Current action and preconditions to check: path_clear

Your task: For each precondition in the list above, predict whether it will hold at this action.

Consider the current scene as observed from the mobile robot's camera, and analyze the predicted future states of all dynamic agents (e.g., people, animals, vehicles, or any moving entities) within the NEXT SECOND.

IMPORTANT: Only answer "very likely" if you are absolutely certain—based on strong, clear evidence—that a dynamic agent will violate the precondition in the predicted future state. Do NOT answer "very likely" for unlikely, ambiguous, or low-probability risks.

Ask yourself for each precondition: Is there a high probability, with clear and convincing evidence, that the predicted future states of any dynamic agent will interfere with the predicted future state of the currently executing action within the NEXT SECOND, causing that precondition to fail?

Assess the risk level based on these predictions. Use "likely" or "very likely" if motions create a clear risk of interference.

Use "neutral" or "improbable" if agents are nearby but their predicted paths are clearly diverging or non-conflicting.

Failure Risk Categories: "very improbable", "improbable", "neutral", "likely", "very likely"

Answer Format: Output ONLY the probability_of_failure value from these categories: "very improbable", "improbable", "neutral", "likely", "very likely"

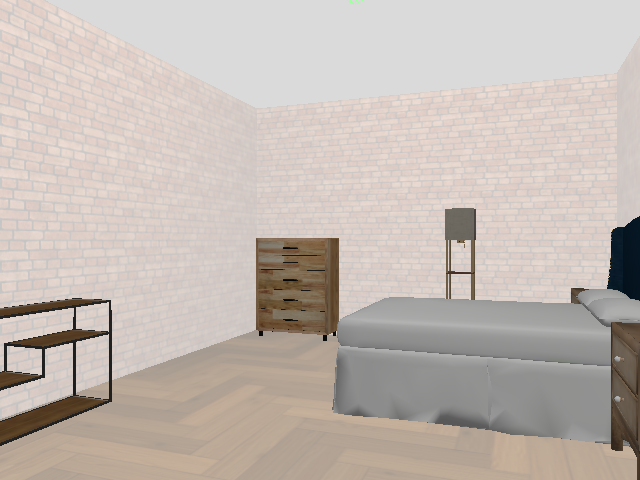

Answer: very improbable